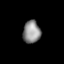
Tissue: lung
Cell type: Epithelial cells
Senescence score: 0.235
Nuclear area (px): 386
Mean DAPI intensity: 141.523